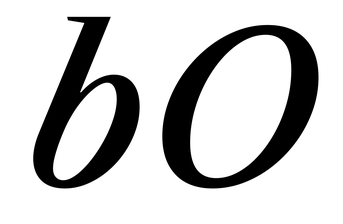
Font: LibreCaslonText-Italic_Medium_Italic